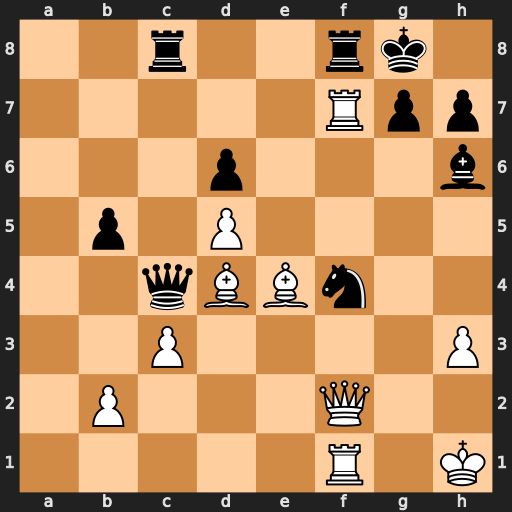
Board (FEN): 2r2rk1/5Rpp/3p3b/1p1P4/2qBBn2/2P4P/1P3Q2/5R1K
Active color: w
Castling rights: -
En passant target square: -
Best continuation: Qxf4 Qxf1+ Qxf1